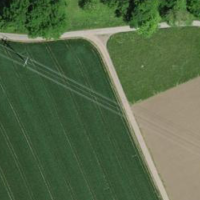
EUNIS habitat code: 52
Species observed at this site:
Onopordum acanthium
Medicago sativa
Convolvulus arvensis